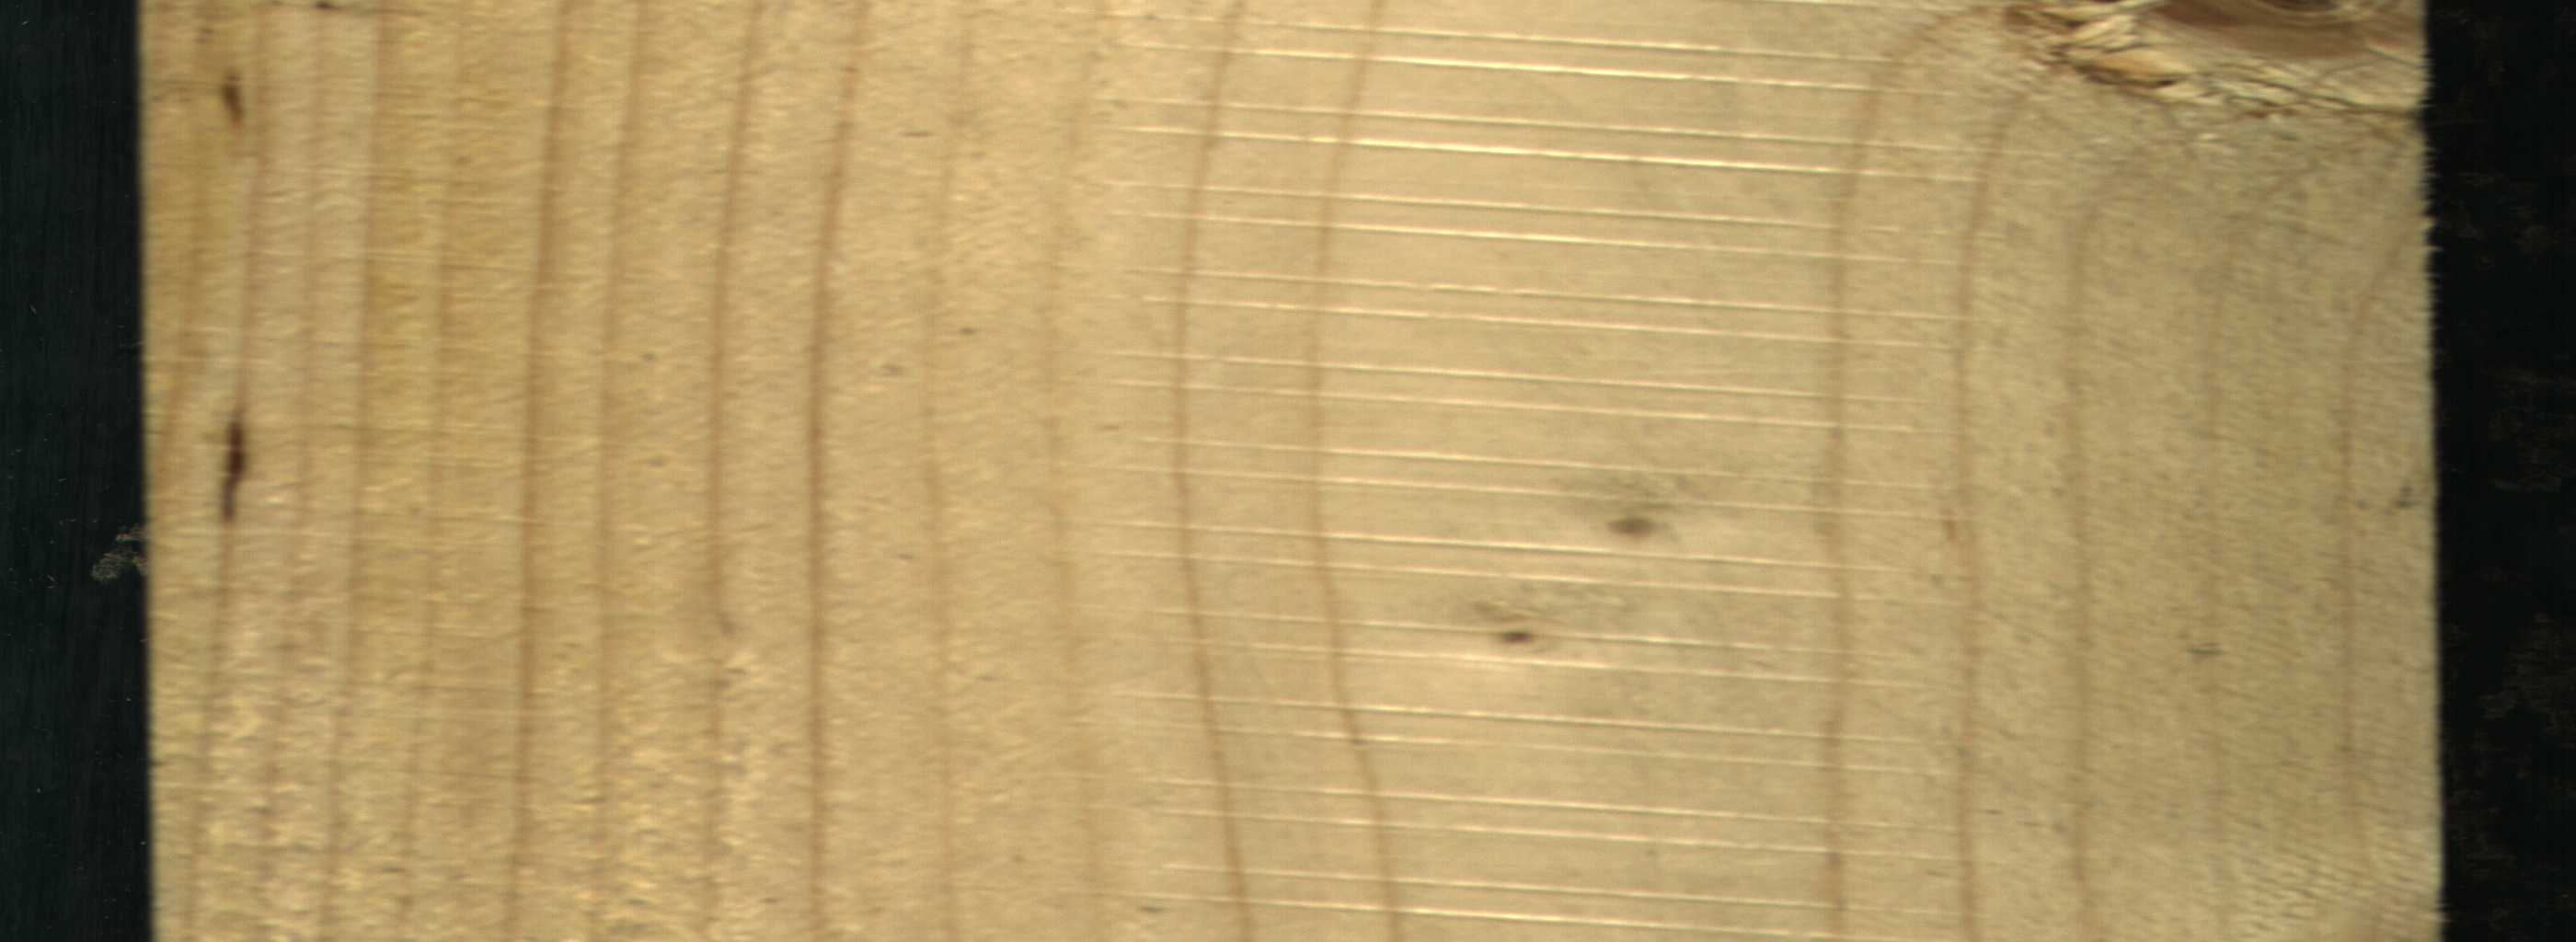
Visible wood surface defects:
resin
Live_Knot